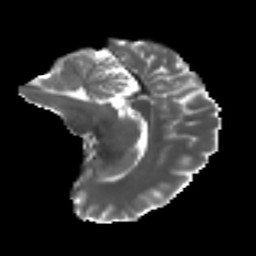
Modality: T2w
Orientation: sagittal
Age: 33
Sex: female
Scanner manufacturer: ge
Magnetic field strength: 3 T
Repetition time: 7.8 s
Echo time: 0.0608 s